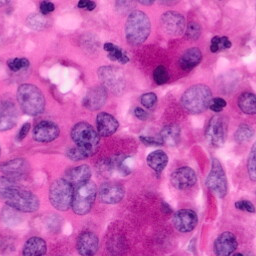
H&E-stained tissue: Pancreatic